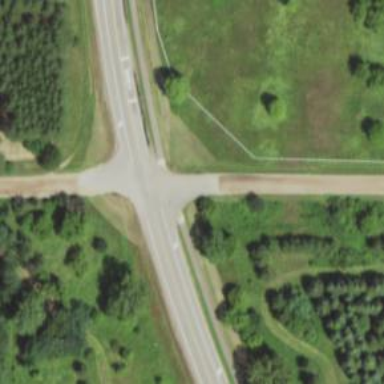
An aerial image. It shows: Asphalt cycleway with unmarked crossing.